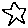
Label: star